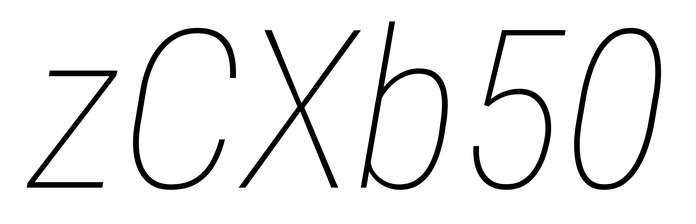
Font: Roboto-Italic_Condensed_Thin_Italic